Question:
I want to show track same as Image and want to play it there.
Using below code I can try to fetch Mp3 files but can't play that file there.
So please help me..
'''
public void openGalleryAudio(){
Intent intent = new Intent();
intent.setType("audio/*");
intent.setAction(Intent.ACTION_GET_CONTENT);
startActivityForResult(Intent.createChooser(intent,"Select Audio "), SELECT_AUDIO);
}
'''
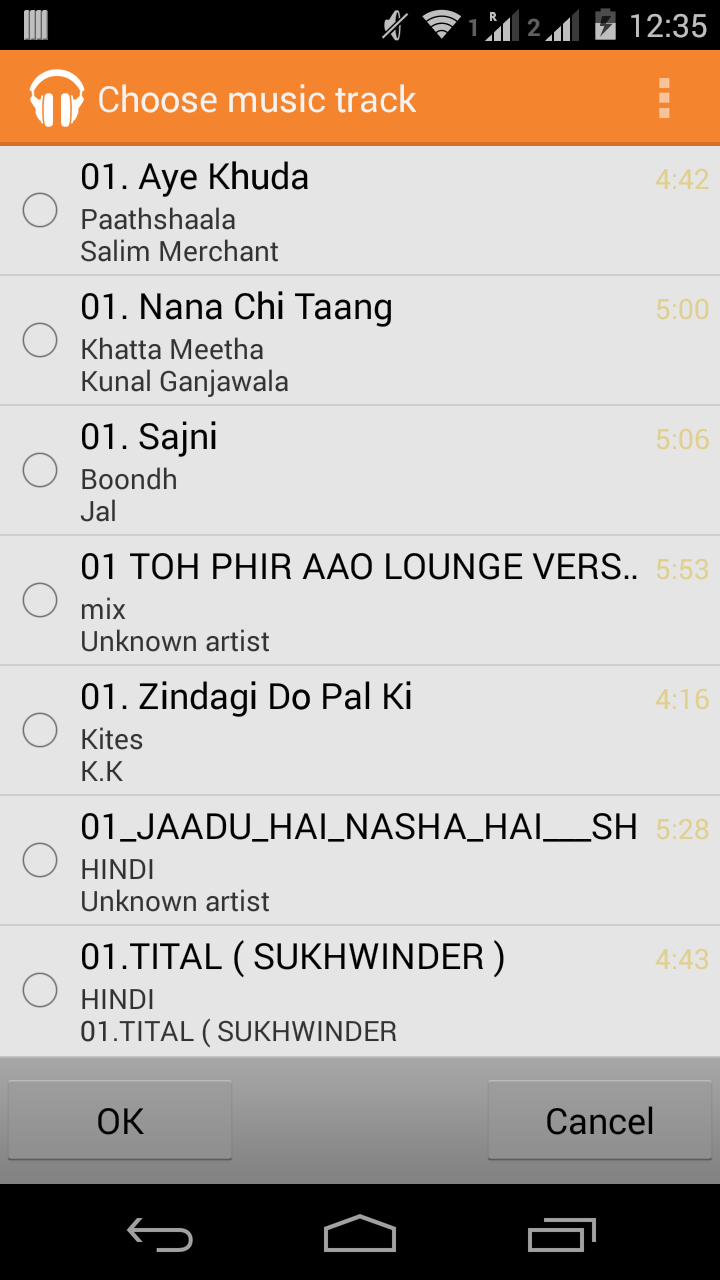
Answer: Using this method I can Find the detail of all Mp3 files from whole sdcard.
In this Track_Bean is a Get and Set Method of Different String variables.
For Example
'''
public class Track_Bean {
private String mTitle = "";
public String getmTitle() {
return mTitle;
}
public void setmTitle(String mTitle) {
this.mTitle = mTitle;
}
}
'''
================================******==========================
'''
/**
* SD CARD QUERIES
*/
public ArrayList<Track_Bean> getAllSdCardTrack_Beans(Context context) {
ArrayList<Track_Bean> Track_Beans = new ArrayList<Track_Bean>();
Cursor c = context
.getContentResolver()
.query(MediaStore.Audio.Media.EXTERNAL_CONTENT_URI,
new String[] { MediaStore.Audio.Media._ID,
MediaStore.Audio.Media.DATA,
MediaStore.Audio.Media.ARTIST,
MediaStore.Audio.Media.ALBUM,
MediaStore.Audio.Media.DURATION,
MediaStore.Audio.Media.DISPLAY_NAME,
MediaStore.Audio.Media.ALBUM_ID }, "1=1",
null, null);
if (c.moveToFirst()) {
do {
Track_Bean mTcBean = new Track_Bean();
String mTitle = c
.getString(c
.getColumnIndexOrThrow(MediaStore.Audio.Media.DISPLAY_NAME));
if(mTitle.trim().endsWith(".mp3") || mTitle.trim().endsWith(".MP3")){
mTcBean.setmTitle(mTitle);
String mArtist = c
.getString(c
.getColumnIndexOrThrow(MediaStore.Audio.Media.ARTIST));
mTcBean.setmArtist(mArtist);
//Media Id
String mId = c.getString(c
.getColumnIndexOrThrow(MediaStore.Audio.Media._ID));
mTcBean.setmId(mId);
//ALbumName
String mAlbumName = c
.getString(c
.getColumnIndexOrThrow(MediaStore.Audio.Media.ALBUM));
mTcBean.setmAlbumName(mAlbumName);
String mAlbumID = c
.getString(c
.getColumnIndexOrThrow(MediaStore.Audio.Media.ALBUM_ID));
mTcBean.setmAlbumId(mAlbumID);
//Path
String mPath = c
.getString(c
.getColumnIndexOrThrow(MediaStore.Audio.Media.DATA));
mTcBean.setmPath(mPath);
System.out.println("PATH"+mPath);
//Duration
long mDuration = c
.getLong(c
.getColumnIndexOrThrow(MediaStore.Audio.Media.DURATION));
String mFormattedDuration = DateUtils
.formatElapsedTime(mDuration / 1000);
mTcBean.setmDuration(mFormattedDuration);
Track_Beans.add(mTcBean);
}else{
System.out.println("The Track ext is not Mp3::"+mTitle);
}
} while (c.moveToNext());
if (c != null)
c.close();
}
System.out.println("Size of array::"+Track_Beans.size());
mLv_tracks.setAdapter(new Audio_Post_Adapter(Audio_Fetch.this, Track_Beans));
return Track_Beans;
}
'''